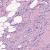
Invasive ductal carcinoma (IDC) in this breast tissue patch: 1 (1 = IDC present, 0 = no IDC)